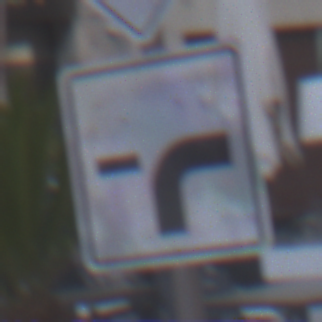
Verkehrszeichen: VerlaufVorfahrtsstrasse9
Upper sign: Vorfahrtsstrasse
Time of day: MorningAfternoon
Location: Outdoor (Urban)
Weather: PartlyCloudy
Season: NotSpecified
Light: Natural